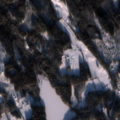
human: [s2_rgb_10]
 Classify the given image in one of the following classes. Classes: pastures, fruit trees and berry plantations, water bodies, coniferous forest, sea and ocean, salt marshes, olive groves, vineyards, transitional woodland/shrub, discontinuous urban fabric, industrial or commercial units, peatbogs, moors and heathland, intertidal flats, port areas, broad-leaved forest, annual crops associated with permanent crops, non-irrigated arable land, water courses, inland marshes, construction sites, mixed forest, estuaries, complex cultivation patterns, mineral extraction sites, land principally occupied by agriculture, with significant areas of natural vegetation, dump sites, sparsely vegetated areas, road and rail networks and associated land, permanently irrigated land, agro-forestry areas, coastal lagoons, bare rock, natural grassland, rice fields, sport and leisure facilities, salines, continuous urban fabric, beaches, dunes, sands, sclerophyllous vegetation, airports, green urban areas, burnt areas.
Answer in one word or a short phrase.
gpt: discontinuous urban fabric, coniferous forest, mixed forest, transitional woodland/shrub